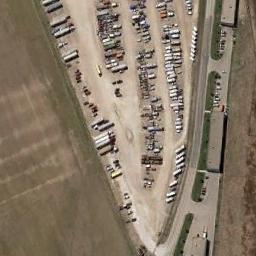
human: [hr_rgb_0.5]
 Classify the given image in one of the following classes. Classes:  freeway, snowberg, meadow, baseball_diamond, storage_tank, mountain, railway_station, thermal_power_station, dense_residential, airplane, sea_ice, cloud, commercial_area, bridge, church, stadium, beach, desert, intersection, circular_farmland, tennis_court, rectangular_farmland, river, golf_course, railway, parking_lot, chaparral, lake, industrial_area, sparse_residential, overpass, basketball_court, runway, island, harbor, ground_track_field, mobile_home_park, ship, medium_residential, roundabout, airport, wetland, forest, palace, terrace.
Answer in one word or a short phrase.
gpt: parking_lot